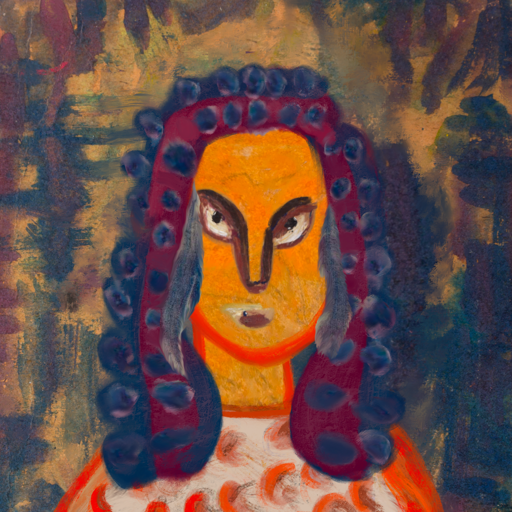
Background: InTheSun, Head And Neck Front: Sisters, Face Front: After_Raid, Bust: Rupkatha, Hair Front: Hill_Girl, Head Accessory: Blank, Second Necklace: Blank, Necklace: Blank, Baby: Blank